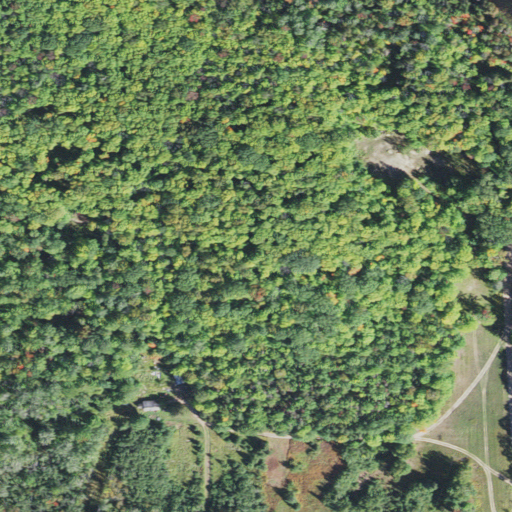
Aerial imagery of mountain in Michigan named Moon Hill containing deciduous forest, mixed forest, pasture, open development, woody wetlands, and low intensity development